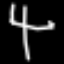
Label: fork